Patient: sex F, age 59
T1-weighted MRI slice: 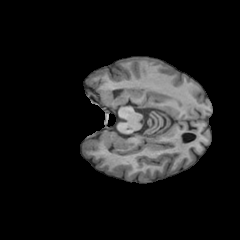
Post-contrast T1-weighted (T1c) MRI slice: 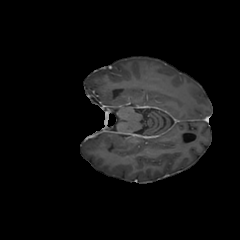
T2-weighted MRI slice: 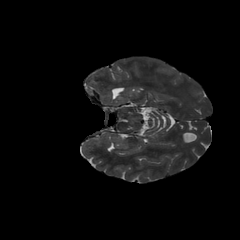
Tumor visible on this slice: no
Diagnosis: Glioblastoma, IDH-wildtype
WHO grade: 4